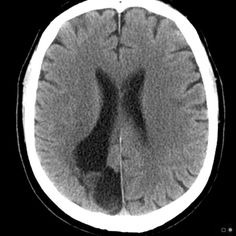
Label: notumor